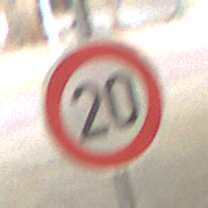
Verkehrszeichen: Geschwindigkeit20
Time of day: MorningAfternoon
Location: Roofed (Special)
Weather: NotSpecified
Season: NotSpecified
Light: Artificial